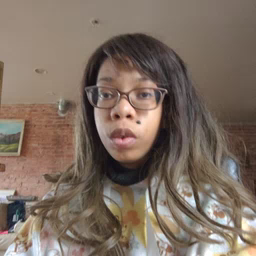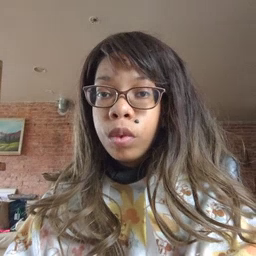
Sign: fireman